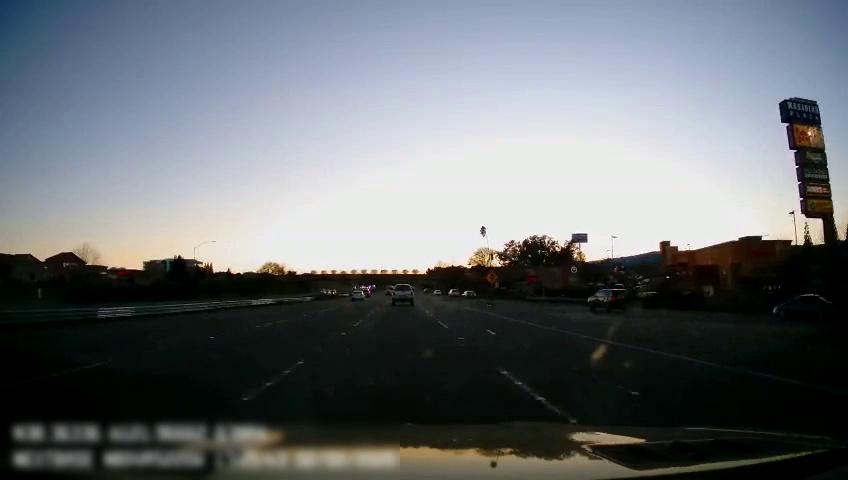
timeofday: Dusk/Dawn/Twilight
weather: Cloudy
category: Drivable Space
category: Vehicles | Car
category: Vehicles | SUV
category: Vehicles | SUV
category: Vehicles | Car
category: Vehicles | SUV
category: Vehicles | Truck
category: Vehicles | Car
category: Lanes | Current Lane
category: Lanes | Current Lane
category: Lanes | Alternate Lane
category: Lanes | Alternate Lane
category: Traffic | Signs